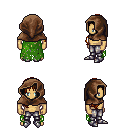
a pixel art fantasy rpg character, male body template, human, tanned skin, green tattered cape, metal pants, brunette right-swept hairstyle, cloth hood, metal boots, four views (front, back, left, right), 2x2 character sprite sheet, small pixel art, hard edges, no anti-aliasing